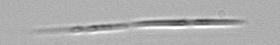
Label: Pseudo-nitzschia